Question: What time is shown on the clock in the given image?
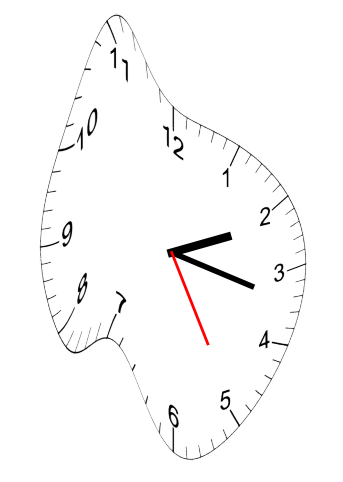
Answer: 02:17:25